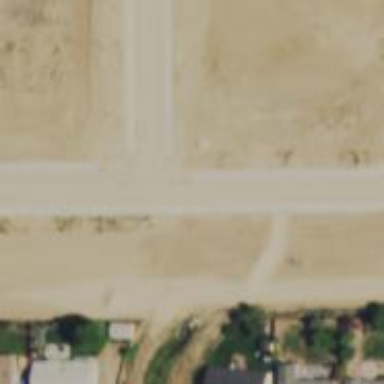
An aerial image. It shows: Unmarked road crossing.